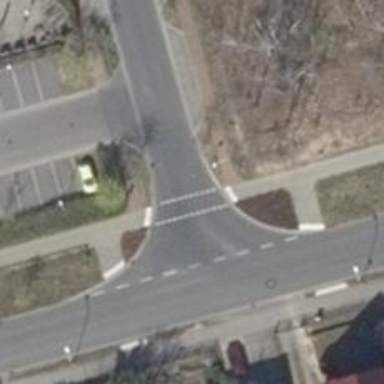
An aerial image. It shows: Road with "give way" sign.